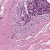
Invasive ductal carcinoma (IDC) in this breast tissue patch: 0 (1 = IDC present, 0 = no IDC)